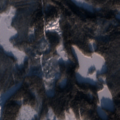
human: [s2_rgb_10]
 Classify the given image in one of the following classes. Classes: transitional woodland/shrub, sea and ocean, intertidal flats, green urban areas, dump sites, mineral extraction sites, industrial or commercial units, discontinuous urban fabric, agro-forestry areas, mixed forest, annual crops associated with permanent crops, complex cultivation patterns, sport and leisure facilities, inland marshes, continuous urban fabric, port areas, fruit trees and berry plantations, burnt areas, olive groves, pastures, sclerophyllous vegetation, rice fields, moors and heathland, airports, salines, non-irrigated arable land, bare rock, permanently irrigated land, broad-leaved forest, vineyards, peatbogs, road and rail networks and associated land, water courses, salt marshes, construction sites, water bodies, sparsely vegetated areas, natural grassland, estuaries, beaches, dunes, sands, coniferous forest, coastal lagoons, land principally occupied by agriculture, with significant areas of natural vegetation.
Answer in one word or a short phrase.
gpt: coniferous forest, transitional woodland/shrub